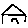
Label: house